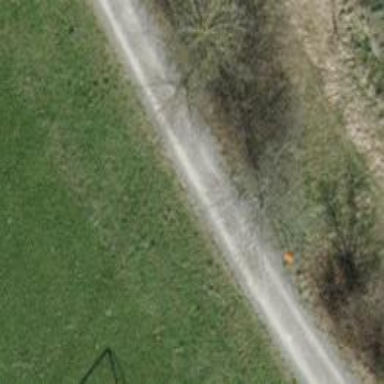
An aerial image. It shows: Pipeline marker.